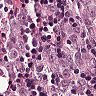
Metastatic tissue present: yes